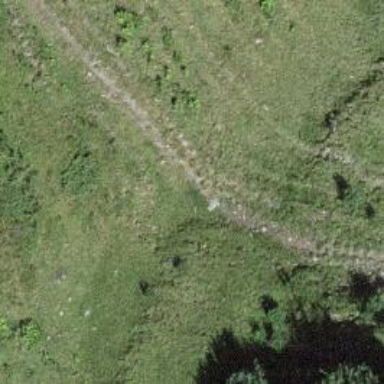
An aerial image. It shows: Track with very rough surface.